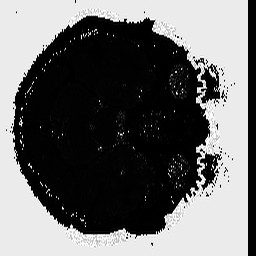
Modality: T2starmap
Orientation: axial
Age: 25
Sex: female
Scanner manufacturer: siemens
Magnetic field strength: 3 T
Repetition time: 0.043 s
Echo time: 0.00184 s